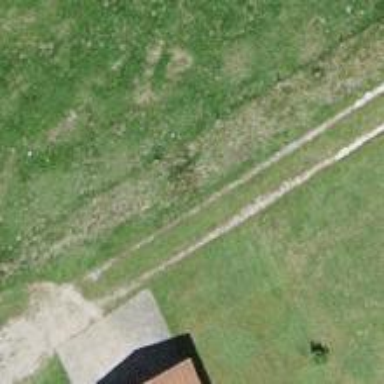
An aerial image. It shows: Track with grade 4 tracktype.